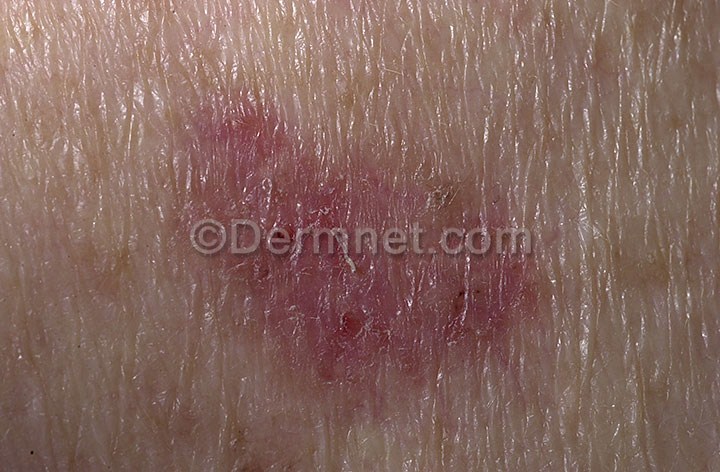
Disease: Actinic Keratosis Basal Cell Carcinoma and other Malignant Lesions